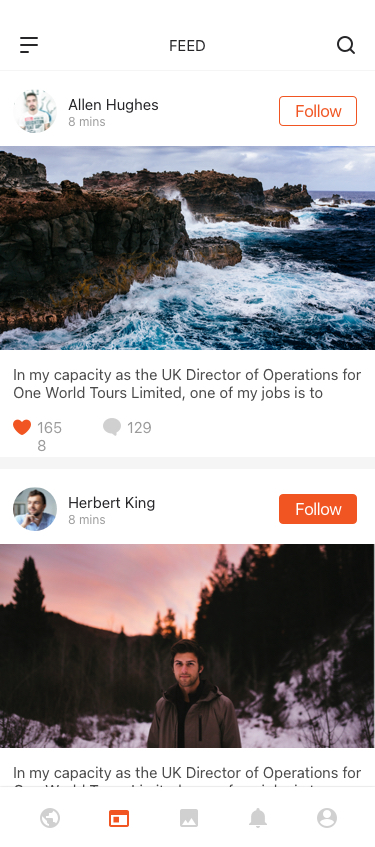
Text in this UI design:
Allen Hughes
8 mins
1658
129
In my capacity as the UK Director of Operations for One World Tours Limited, one of my jobs is to ensure every client has the best tour possible, so here are my top suggestions for sites to take in during your holiday Hong Kong.

1. I would recommend that a ride on the Star Ferry across the harbour is something to definitely experience. It is wonderful to see the people who have made a life on the harbour fishing and existing in the middle of the city. There is also an incredible floating restaurant on the harbour where you can experience wonderful culinary delights. 2. Taking the tram to the top of Victoria Peak is also something to experience if you have made the effort to go all the way to Hong Kong.

The pollution is something to experience in itself and going to the peak would best be done before it gets too bad if you wish to see the sights. Often though even if the view is bad, there are a couple of lads who will take your picture and superimpose it on a picture of what you would have seen on a clear day – quite fun !

3. Ocean Park is a full-blown amusement park. There is a popular Dragon Roller Coaster, Ferris wheel and other white knuckle rides. There is a marine park with a Shark Aquarium that will interest the younger visitors to Hong Kong.

You will also see a traditional Chinese style village where street fairs add exciting colour to the whole atmosphere.

4. Wong Tai Sin is the most well-known and temple in the city and is also the busiest. The temple is a stunning example of a traditional Chinese temple. What stood out to me when I visited was the temple was the clouds of smoke and the intense smell from the incense sticks that the visitors were burning. The Chinese believe that by burning these sticks that they will have good fortune. It is a free to visit the temple (donations are welcome).

5. Yuen Po Street Bird Market. There are hundreds of exotic birds in equally exotic cages as buying a bird appears to be a business matter in Hong Kong. People spend hours with these birds and I was informed that customers will only buy a bird if the bird chooses them. It is considered to be bad luck to purchase a bird that is not happy as the birds happiness is of utmost importance to Hong Kongians. 6. If you are a shopaholic then a visit Stanley Market is a must. You will be able to pick up bargains for a fraction of the price the are sold for in town. This is a goo time to mention not to buy anything from a shop in the main city that does not have a name / board of the shop front. Shopkeepers in these shops may well take your money and tell you that they do not have the goods in stock. They then take your hotel details and promise to bring the items that you have paid for to your hotel and guess what? They don’t.

Repulse Bay is the most famous beach in Hong Kong, apparently so named because the British army had seen off some pirates in olden times! This is a popular destination for the Chinese people and can become so packed that there is no room to sit! November is the best time to go if you want to avoid the rush and the temperature is still a comfortably warm 70 degrees.
Herbert King
8 mins
1658
129
In my capacity as the UK Director of Operations for One World Tours Limited, one of my jobs is to ensure every client has the best tour possible, so here are my top suggestions for sites to take in during your holiday Hong Kong.

1. I would recommend that a ride on the Star Ferry across the harbour is something to definitely experience. It is wonderful to see the people who have made a life on the harbour fishing and existing in the middle of the city. There is also an incredible floating restaurant on the harbour where you can experience wonderful culinary delights. 2. Taking the tram to the top of Victoria Peak is also something to experience if you have made the effort to go all the way to Hong Kong.

The pollution is something to experience in itself and going to the peak would best be done before it gets too bad if you wish to see the sights. Often though even if the view is bad, there are a couple of lads who will take your picture and superimpose it on a picture of what you would have seen on a clear day – quite fun !

3. Ocean Park is a full-blown amusement park. There is a popular Dragon Roller Coaster, Ferris wheel and other white knuckle rides. There is a marine park with a Shark Aquarium that will interest the younger visitors to Hong Kong.

You will also see a traditional Chinese style village where street fairs add exciting colour to the whole atmosphere.

4. Wong Tai Sin is the most well-known and temple in the city and is also the busiest. The temple is a stunning example of a traditional Chinese temple. What stood out to me when I visited was the temple was the clouds of smoke and the intense smell from the incense sticks that the visitors were burning. The Chinese believe that by burning these sticks that they will have good fortune. It is a free to visit the temple (donations are welcome).

5. Yuen Po Street Bird Market. There are hundreds of exotic birds in equally exotic cages as buying a bird appears to be a business matter in Hong Kong. People spend hours with these birds and I was informed that customers will only buy a bird if the bird chooses them. It is considered to be bad luck to purchase a bird that is not happy as the birds happiness is of utmost importance to Hong Kongians. 6. If you are a shopaholic then a visit Stanley Market is a must. You will be able to pick up bargains for a fraction of the price the are sold for in town. This is a goo time to mention not to buy anything from a shop in the main city that does not have a name / board of the shop front. Shopkeepers in these shops may well take your money and tell you that they do not have the goods in stock. They then take your hotel details and promise to bring the items that you have paid for to your hotel and guess what? They don’t.

Repulse Bay is the most famous beach in Hong Kong, apparently so named because the British army had seen off some pirates in olden times! This is a popular destination for the Chinese people and can become so packed that there is no room to sit! November is the best time to go if you want to avoid the rush and the temperature is still a comfortably warm 70 degrees.